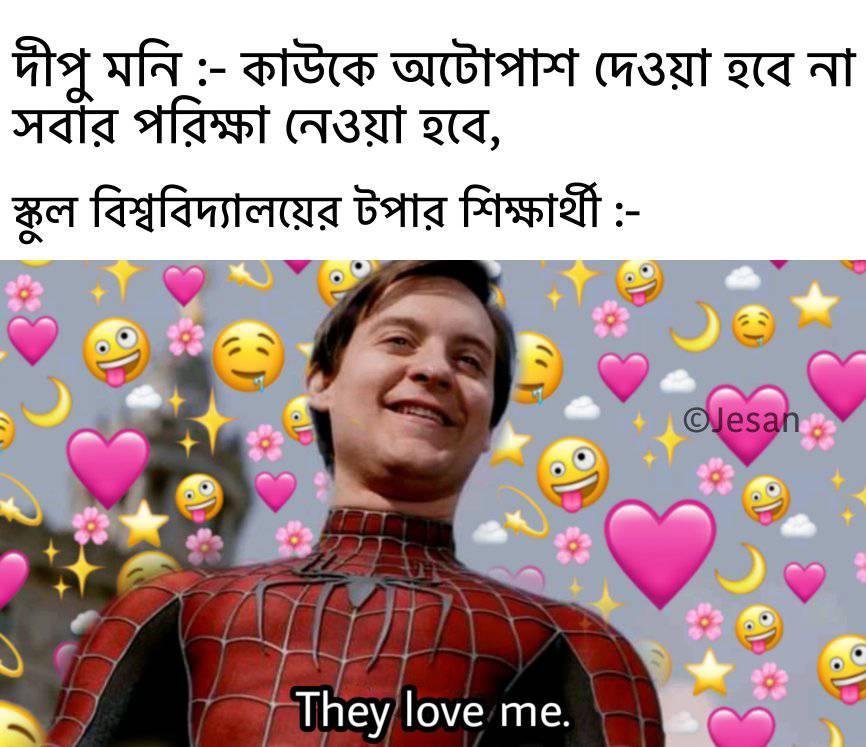
Caption: দীপু মনি :-   কাউকে অটোপাশ দেওয়া হবে না   সবার পরিক্ষা নেওয়া হবে ,     স্কুল বিশ্ববিদ্যালয়ের টপার শিক্ষার্থী :-    They love me.
Label: non-hate